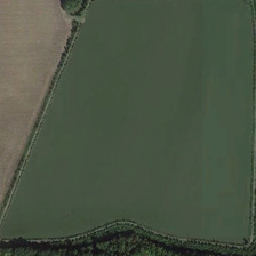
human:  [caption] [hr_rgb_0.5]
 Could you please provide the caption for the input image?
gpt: Many green trees and yellow farmland are around the pond.

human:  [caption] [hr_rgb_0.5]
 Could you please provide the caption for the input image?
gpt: Green and yellow agricultural areas

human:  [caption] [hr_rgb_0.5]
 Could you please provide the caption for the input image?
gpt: many green trees and a piece of yellow agricultural land are around a pond.

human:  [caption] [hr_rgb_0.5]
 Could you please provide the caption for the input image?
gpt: There are many green trees and a piece of yellow farmland around the pond.

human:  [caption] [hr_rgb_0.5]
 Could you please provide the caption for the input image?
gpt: Many green trees and a piece of yellow earth are at the REDOR of a lake.